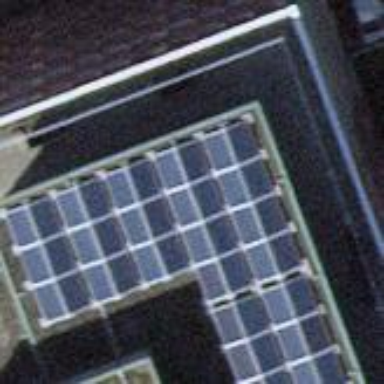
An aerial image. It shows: Solar photovoltaic panel generator producing electricity in small installation.